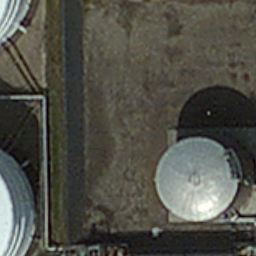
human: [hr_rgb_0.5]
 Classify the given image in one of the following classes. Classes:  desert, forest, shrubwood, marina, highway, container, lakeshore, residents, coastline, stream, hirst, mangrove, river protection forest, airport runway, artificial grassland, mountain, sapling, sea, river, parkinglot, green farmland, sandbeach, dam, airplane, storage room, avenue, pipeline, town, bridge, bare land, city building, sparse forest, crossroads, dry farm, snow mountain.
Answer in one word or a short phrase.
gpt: storage room